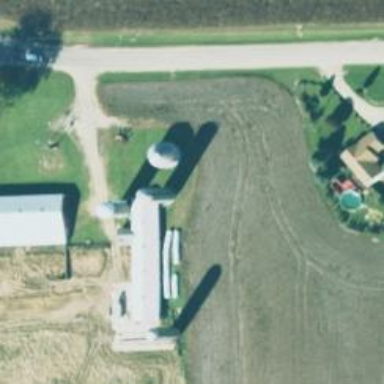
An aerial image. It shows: Silo.